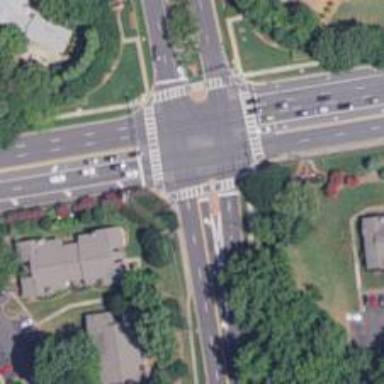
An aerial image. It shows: Uncontrolled crossing on the road.